Question: I just ran into trouble in applet execution in webpage: An error dialog popped up:

The calculator is my class name and Exercise4 is the folder that contains it. I am sure that the html file and the calculator.class are in the same folder named Exercise4. What is happening in here?
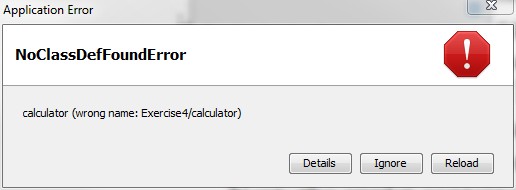
Answer: You are mixing up directories and packages. If you class has the name 'x' and resides in the package 'y' your codebase point to the directory 'y'. Instead the codebase must point to the of 'y' and the class name must be specified as 'y.x'.
So in your case you seem to have specified a directory 'Exercise4' which ought to be the package name and an applet class of 'calculator' which is wrong as it ignores the package name.
As said you have to specify the parent directory of the package directory structure, i.e. the parent directory of 'Exercise4', as the codebase and specify 'Exercise4.calculator' as the applet class.
Note that package names should be lowercase and class names be uppercase by convention. Adhering to conventions helps other people help you on problems, e.g. by finding the problem faster.